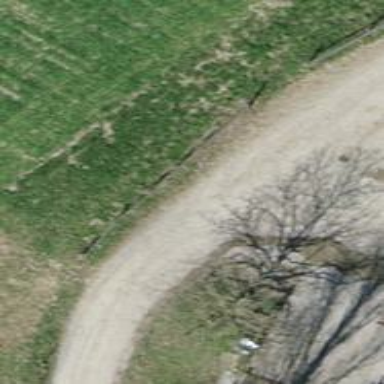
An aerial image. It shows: Pebblestone track with grade2 quality.